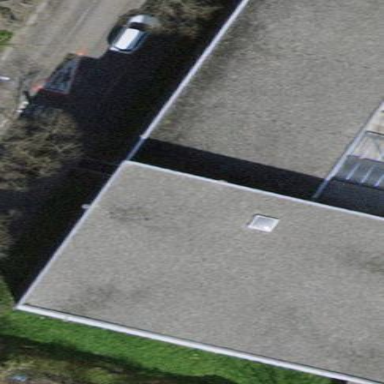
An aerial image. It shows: Sports hall building.